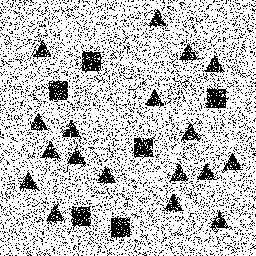
Squares: 6
Triangles: 18
Stars: 0
Total shapes: 24